Current action and preconditions to check: path_clear

Your task: For each precondition in the list above, predict whether it will hold at this action.

Consider the current scene as observed from the mobile robot's camera, and analyze the predicted future states of all dynamic agents (e.g., people, animals, vehicles, or any moving entities) within the NEXT SECOND.

IMPORTANT: Only answer "very likely" if you are absolutely certain—based on strong, clear evidence—that a dynamic agent will violate the precondition in the predicted future state. Do NOT answer "very likely" for unlikely, ambiguous, or low-probability risks.

Ask yourself for each precondition: Is there a high probability, with clear and convincing evidence, that the predicted future states of any dynamic agent will interfere with the predicted future state of the currently executing action within the NEXT SECOND, causing that precondition to fail?

Assess the risk level based on these predictions. Use "likely" or "very likely" if motions create a clear risk of interference.

Use "neutral" or "improbable" if agents are nearby but their predicted paths are clearly diverging or non-conflicting.

Failure Risk Categories: "very improbable", "improbable", "neutral", "likely", "very likely"

Answer Format: Output ONLY the probability_of_failure value from these categories: "very improbable", "improbable", "neutral", "likely", "very likely"

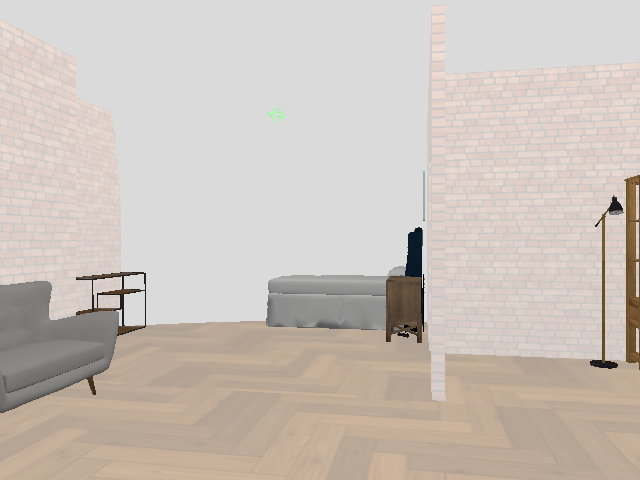

Answer: very improbable